Question: I really like plugin daterangepicker, but it uses 2 calendars for selecting a date range.
Is it possible to select a date range with only 1 calendar? do you know other plugins?
I want to make something like that
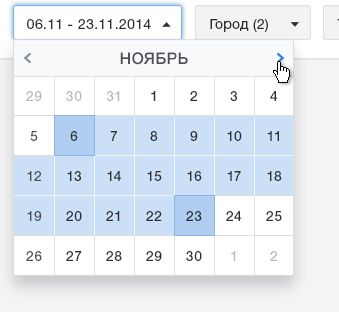
Answer: You can refer the below link. It might help you.
<URL>
'''
<input type="text" name="daterange" value="01/01/2015 - 01/31/2015" />
<script type="text/javascript">
$(function() {
$('input[name="daterange"]').daterangepicker();
});
</script>
'''